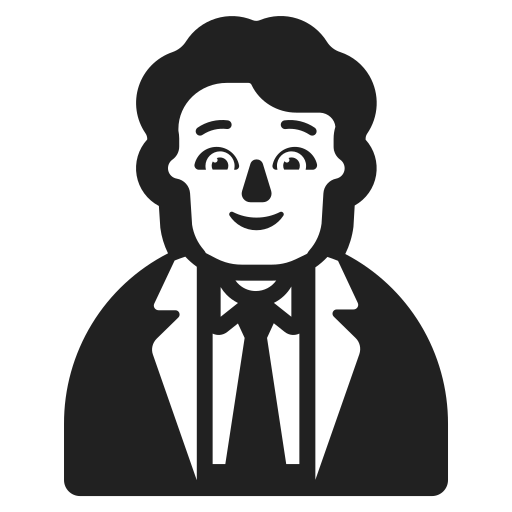
office worker high contrast default